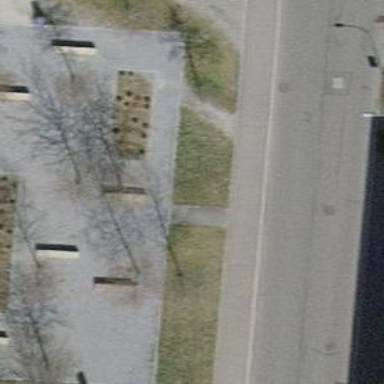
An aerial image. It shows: Bench for seating.